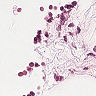
Metastatic tissue present: no